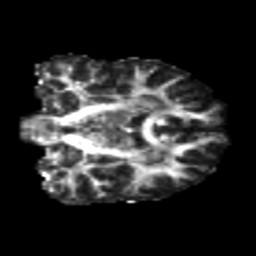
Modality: FA
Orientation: coronal
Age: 20
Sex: male
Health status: healthy
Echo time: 0.074 s